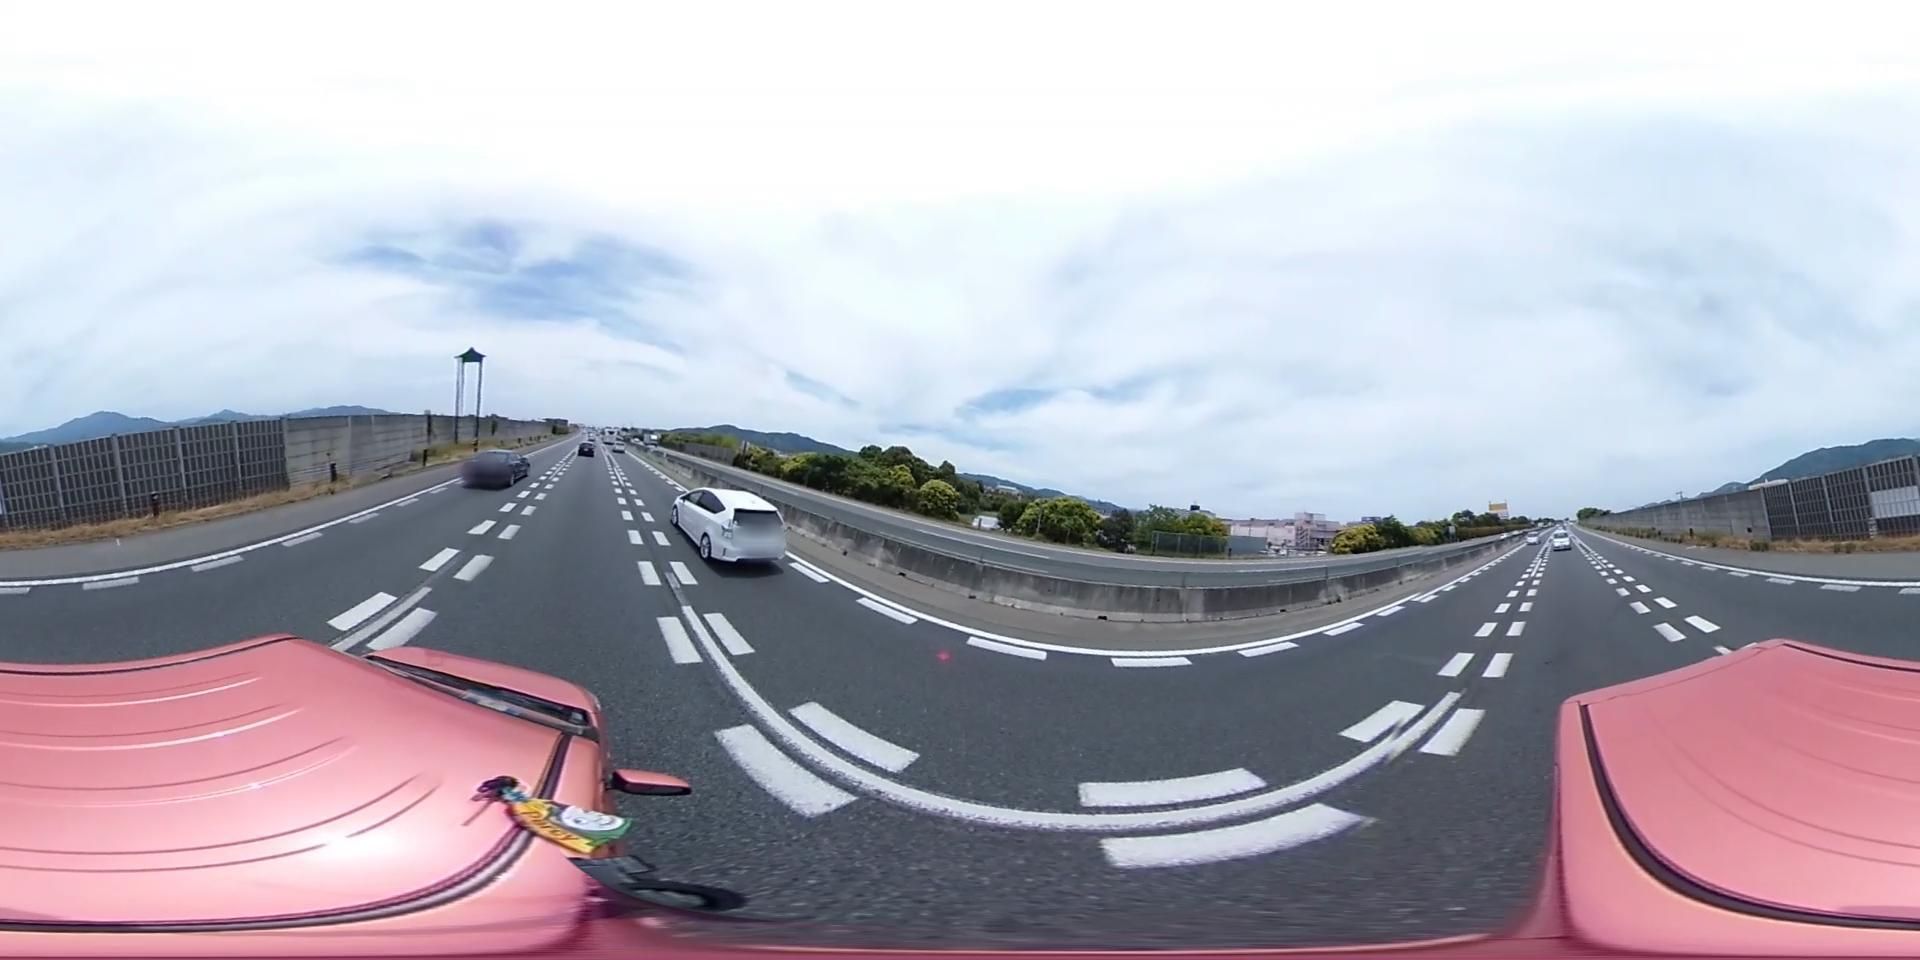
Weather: cloudy
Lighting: day
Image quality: good
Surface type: cycling surface
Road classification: track, unclassified
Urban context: urban centre
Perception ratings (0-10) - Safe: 0.4, Lively: 2.14, Beautiful: 6.15, Boring: 5.1, Depressing: 5.14, Wealthy: 2.94